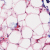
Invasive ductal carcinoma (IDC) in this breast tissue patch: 0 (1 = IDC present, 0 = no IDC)